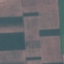
Land use / land cover: AnnualCrop